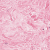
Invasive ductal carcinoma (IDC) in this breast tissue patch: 0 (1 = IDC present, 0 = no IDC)